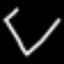
Label: diamond